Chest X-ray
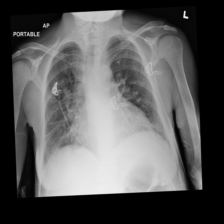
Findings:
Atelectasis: negative
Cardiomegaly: negative
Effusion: negative
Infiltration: negative
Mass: negative
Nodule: negative
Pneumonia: negative
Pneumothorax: negative
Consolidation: negative
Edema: positive
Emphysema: negative
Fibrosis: negative
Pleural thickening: negative
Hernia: negative